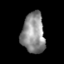
Tissue: skin
Cell type: Fibroblasts
Senescence score: 0.7184
Nuclear area (px): 909
Mean DAPI intensity: 142.487